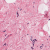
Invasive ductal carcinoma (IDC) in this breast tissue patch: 0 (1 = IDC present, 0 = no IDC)